Question: I came across the question in interview, on following diagram.
Is this a one-to-many OR many to many relationship is this. Does arrow indicator makes matter? If no then is that one-to-many ?

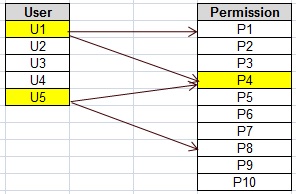
Answer: This is many to many. Each user can have many permissions and each permission can be assigned to many users.
You can ignore the arrows as it does not appear to be any valid UML diagram.